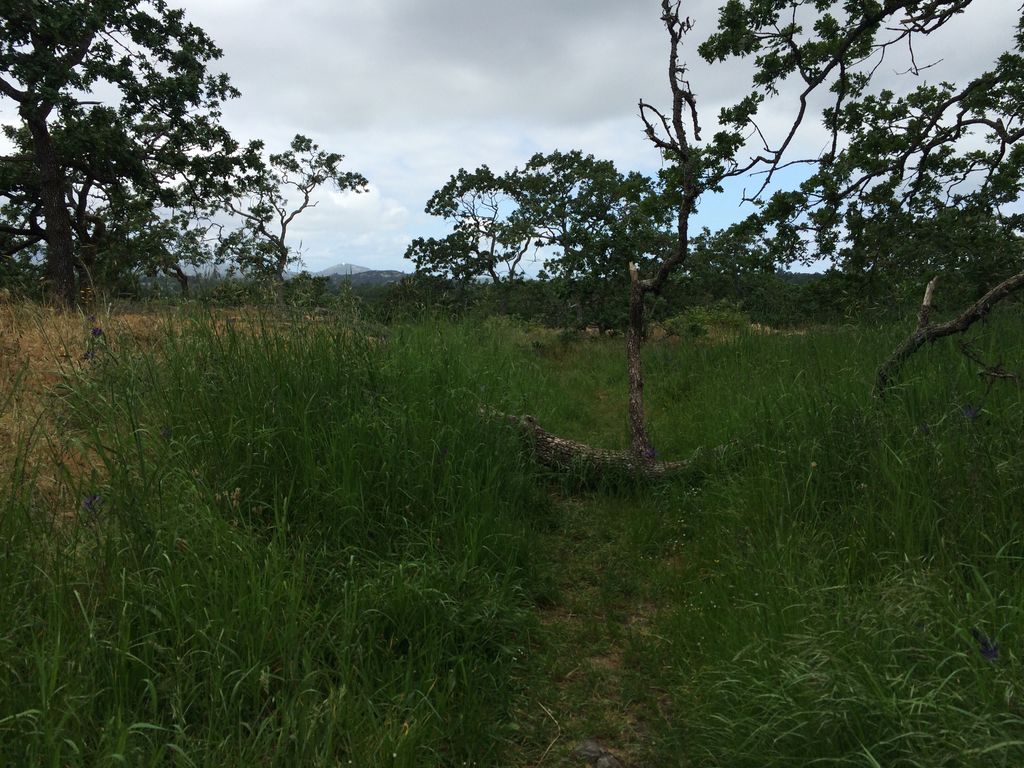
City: victoria